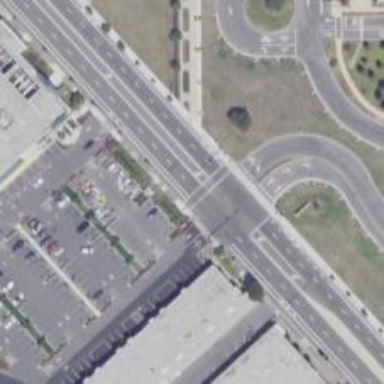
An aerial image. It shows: Crossing on footway.